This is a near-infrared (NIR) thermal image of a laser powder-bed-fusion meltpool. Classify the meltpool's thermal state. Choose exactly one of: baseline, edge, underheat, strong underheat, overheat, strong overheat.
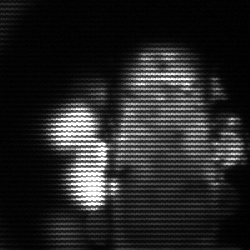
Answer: strong underheat